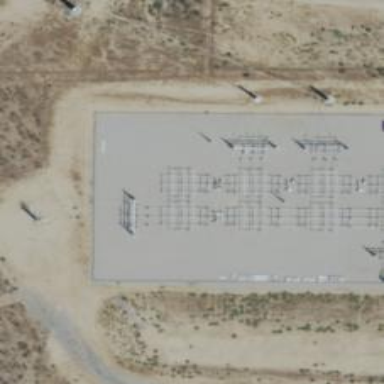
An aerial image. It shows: Power substation.